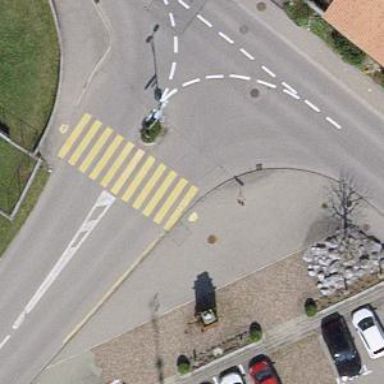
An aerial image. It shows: Sidewalk.